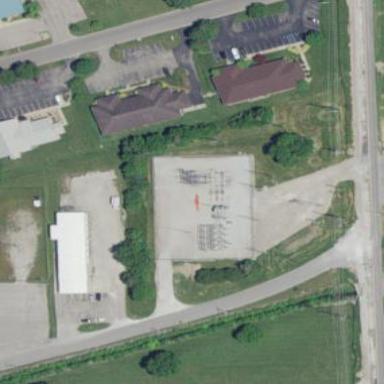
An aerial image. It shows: Power substation.